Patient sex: M
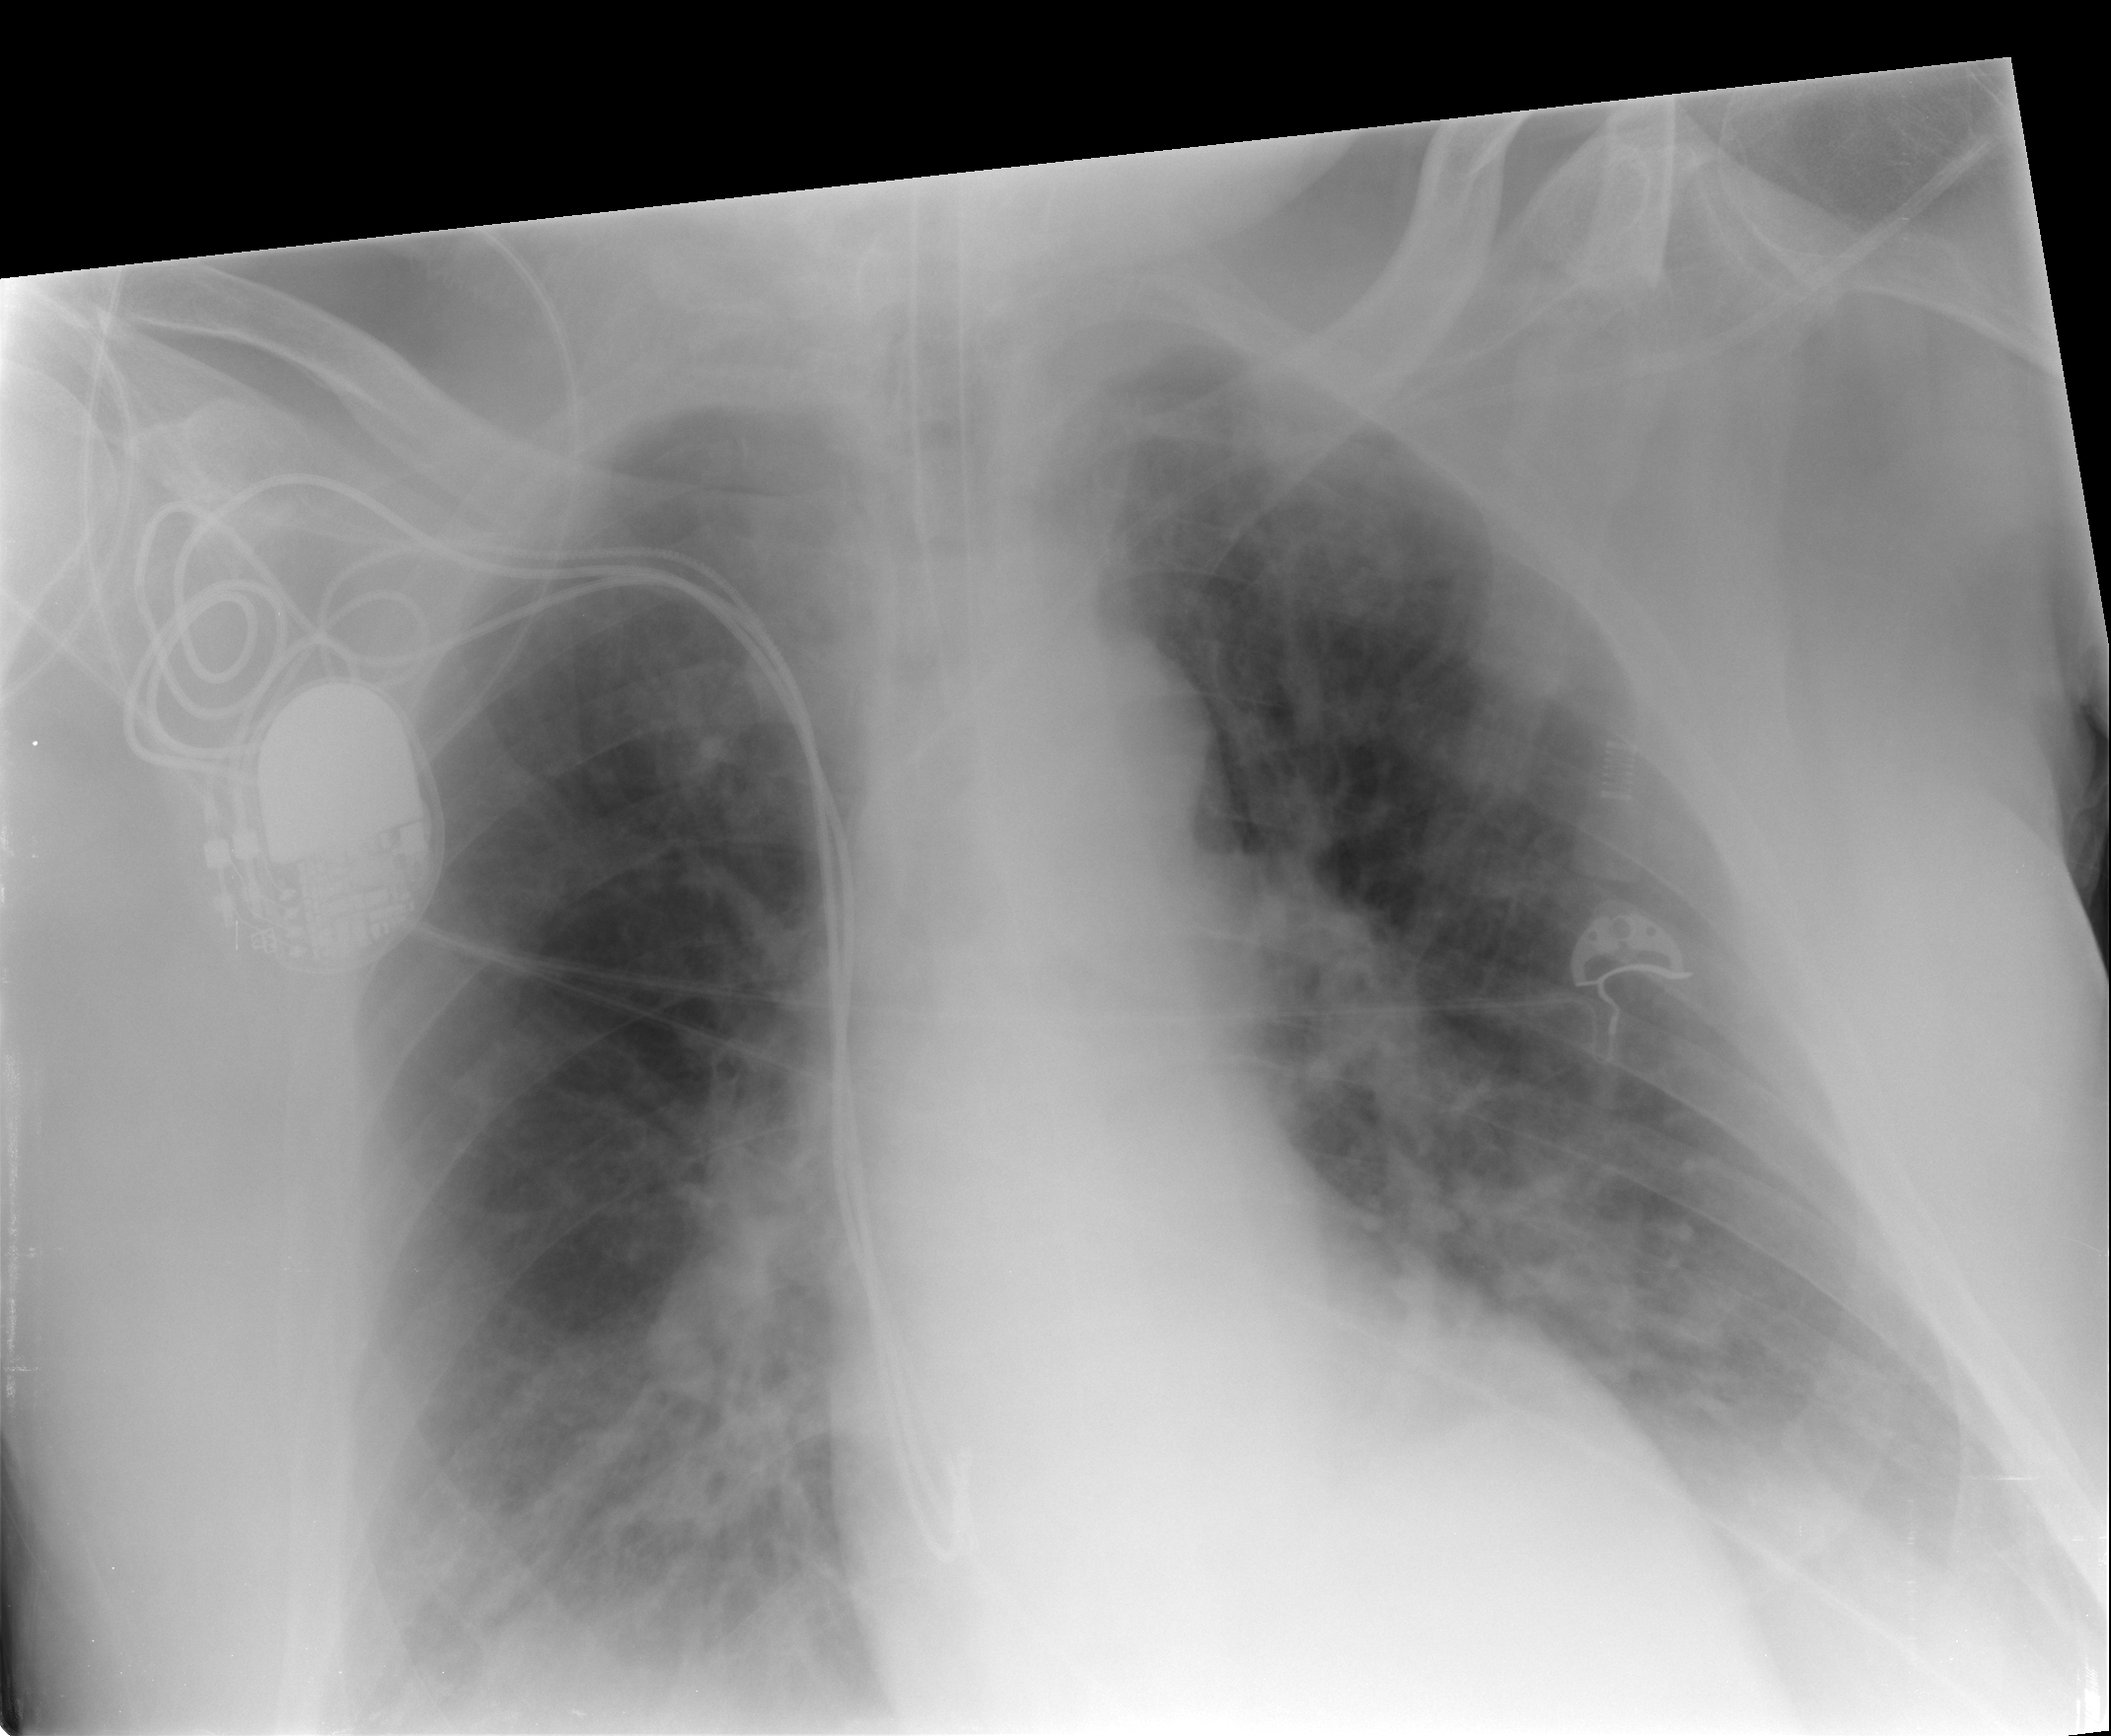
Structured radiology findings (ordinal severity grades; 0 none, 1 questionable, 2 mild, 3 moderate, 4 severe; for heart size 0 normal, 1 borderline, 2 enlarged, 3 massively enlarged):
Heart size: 0
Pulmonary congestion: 2
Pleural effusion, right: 2
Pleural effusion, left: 2
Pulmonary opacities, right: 1
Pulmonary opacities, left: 1
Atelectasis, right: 2
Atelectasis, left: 2